Field crop: tomato
Growth stage: 2
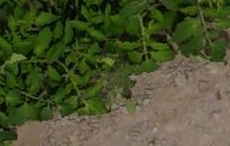
Species: tomato